Question: I'm working on writing a simple export function for an HTML5 canvas object. I create the id='infovis-canvaswidget' which contains the actual drawing. The child elements are all of the labels for that drawing. I'm able to grab the canvas element by using the following:
'''
var ele = document.getElementById("infovis-canvas");
var dataUrl = ele.toDataURL("image/png");
window.open(dataUrl, "toDataURL() image", "width=500, height=500");
'''
However, that does not output the label elements. Please see the attached screenshot to understand the DOM organization. Is there any way to bind the child elements to the 'infovis-canvaswidget' so those get exported too?
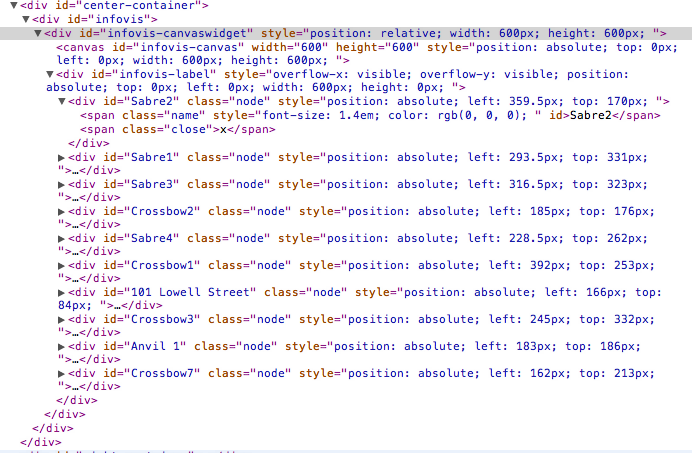
Answer: I'm sorry to say this as it looks like you've put in a fair amount of effort into this, but you simply can't get image data for pure DOM elements, not directly anyway.
It doesn't mean you're out of options though. As far as I can see you have two options, though both involve getting your labels onto the canvas so they're really just two approaches with the same goal.
Your first option is to change the functionality of your project--probably radically so this may be a pain--so that your labels are rendered directly onto the canvas. This way, when you get image data from the canvas your labels will already be there.
Your second option is to somehow convert your DOM elements to objects to draw on the canvas when you want to get image data. The <URL> is something you might want to look at, as it implements this technique and may help you out.
Good luck!